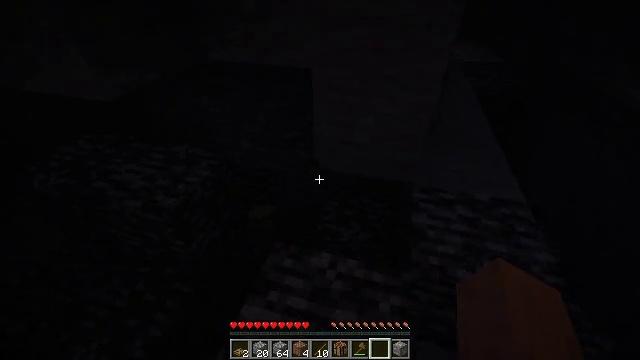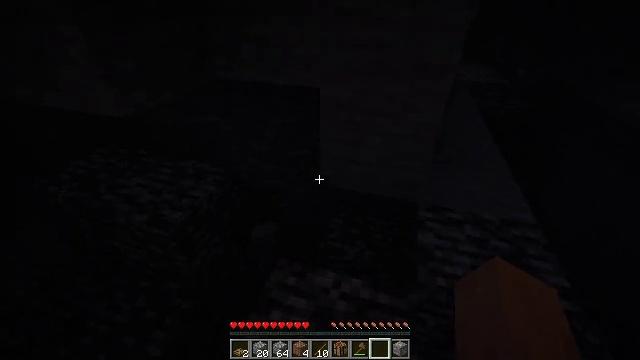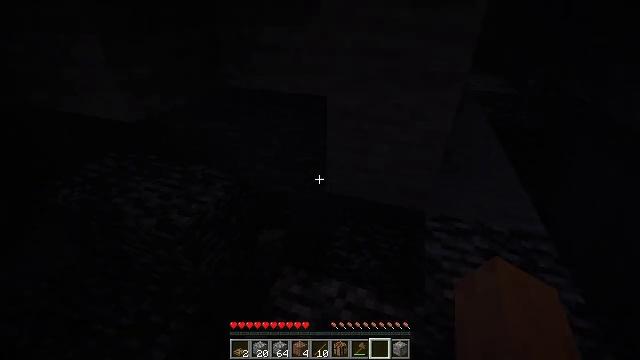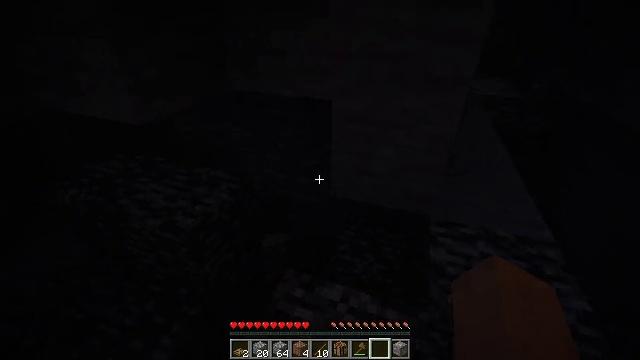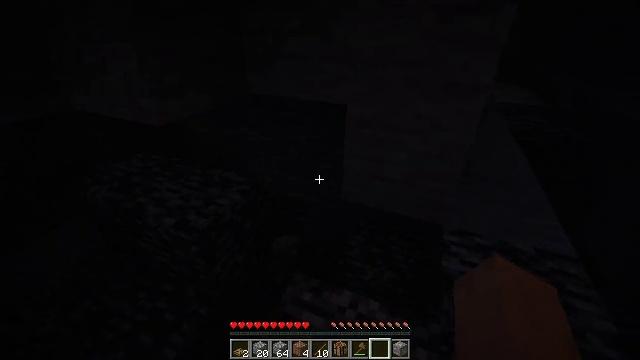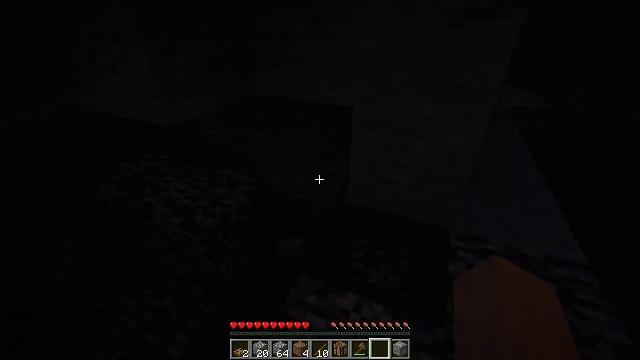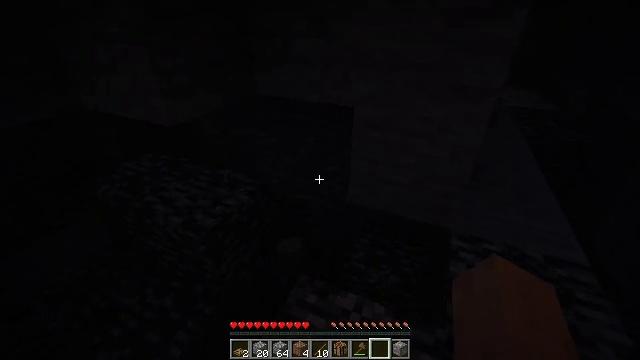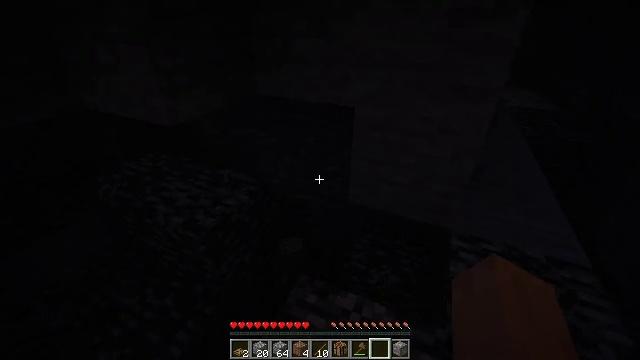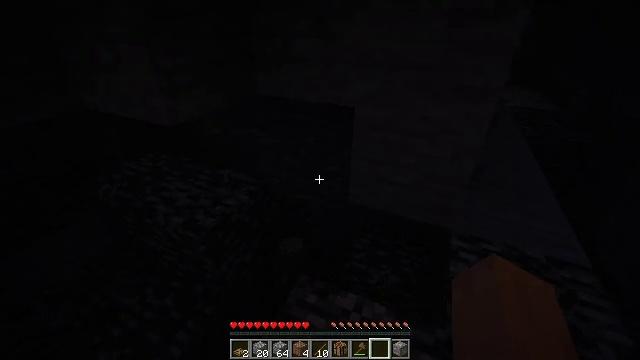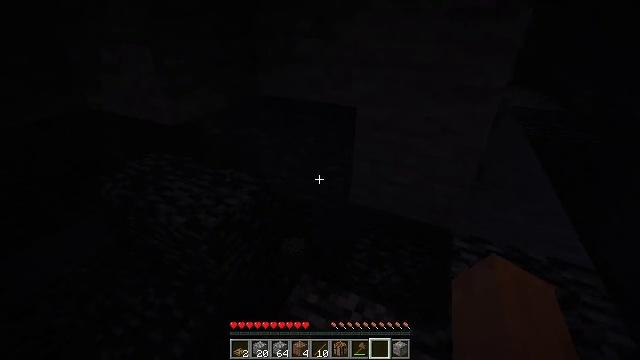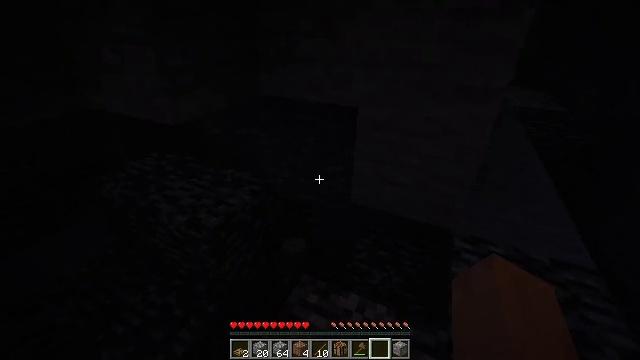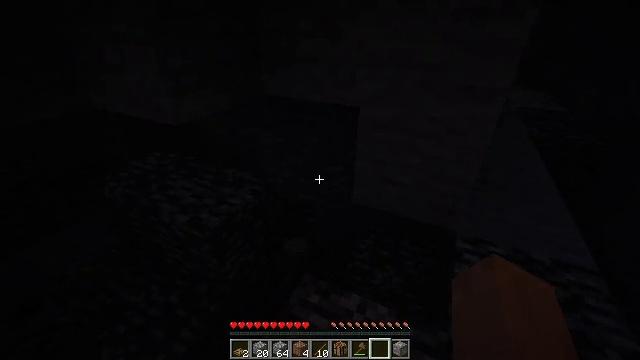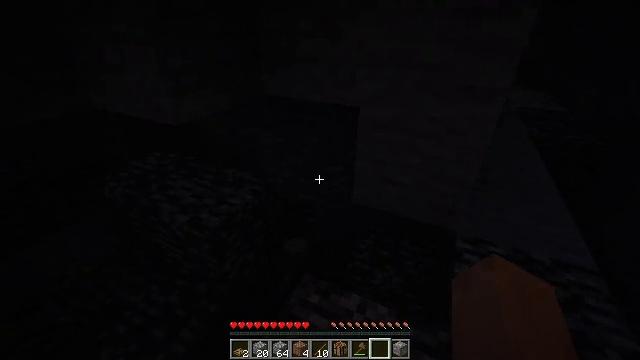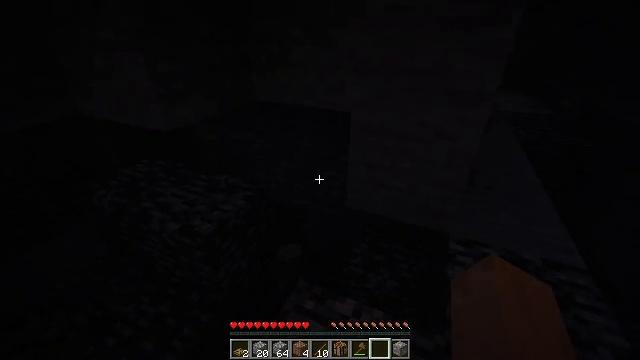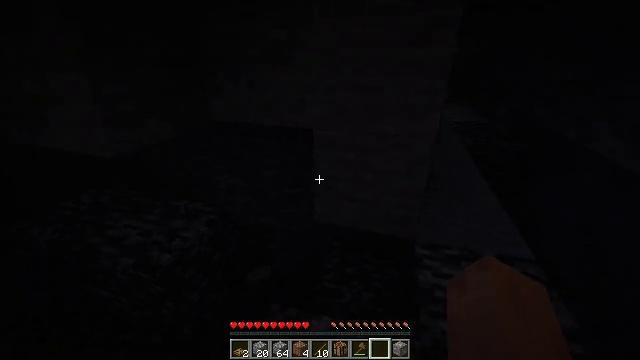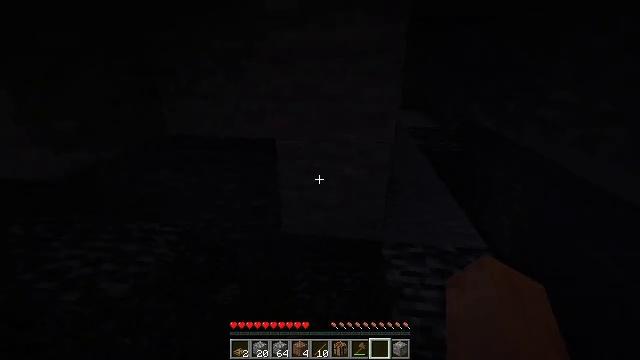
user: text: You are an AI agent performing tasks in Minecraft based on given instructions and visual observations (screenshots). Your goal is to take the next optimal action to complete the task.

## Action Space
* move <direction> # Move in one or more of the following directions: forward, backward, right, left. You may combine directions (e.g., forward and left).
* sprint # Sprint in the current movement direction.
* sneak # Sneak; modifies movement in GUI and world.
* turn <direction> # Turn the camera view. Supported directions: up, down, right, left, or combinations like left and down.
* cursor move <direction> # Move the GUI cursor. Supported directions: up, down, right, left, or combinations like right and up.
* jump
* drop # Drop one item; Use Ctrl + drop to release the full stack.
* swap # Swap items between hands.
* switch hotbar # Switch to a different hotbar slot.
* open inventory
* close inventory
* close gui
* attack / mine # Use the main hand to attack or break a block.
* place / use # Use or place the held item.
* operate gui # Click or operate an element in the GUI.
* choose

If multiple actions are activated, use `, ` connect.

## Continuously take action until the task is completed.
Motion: motion action
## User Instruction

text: craft item air
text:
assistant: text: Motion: turn left and up
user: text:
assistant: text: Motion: turn left and up
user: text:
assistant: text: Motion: turn left
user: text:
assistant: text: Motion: turn left
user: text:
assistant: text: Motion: turn left
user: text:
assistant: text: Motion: no_op
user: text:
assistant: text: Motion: no_op
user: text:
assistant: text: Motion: no_op
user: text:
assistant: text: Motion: no_op
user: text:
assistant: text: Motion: no_op
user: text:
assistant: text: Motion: no_op
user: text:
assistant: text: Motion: no_op
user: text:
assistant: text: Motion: turn right and up
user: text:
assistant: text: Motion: turn right and up
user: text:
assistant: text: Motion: turn right and up
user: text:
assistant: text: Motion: turn right and up
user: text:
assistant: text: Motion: turn right and up
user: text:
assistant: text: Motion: turn right
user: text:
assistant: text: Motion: no_op
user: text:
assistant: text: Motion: no_op
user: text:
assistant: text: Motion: move right
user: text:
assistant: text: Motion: move right
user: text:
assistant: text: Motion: move right
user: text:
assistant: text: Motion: move right
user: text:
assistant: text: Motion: move right
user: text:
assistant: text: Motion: no_op
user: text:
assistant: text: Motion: no_op
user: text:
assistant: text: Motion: no_op
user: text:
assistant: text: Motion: no_op
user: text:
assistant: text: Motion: no_op